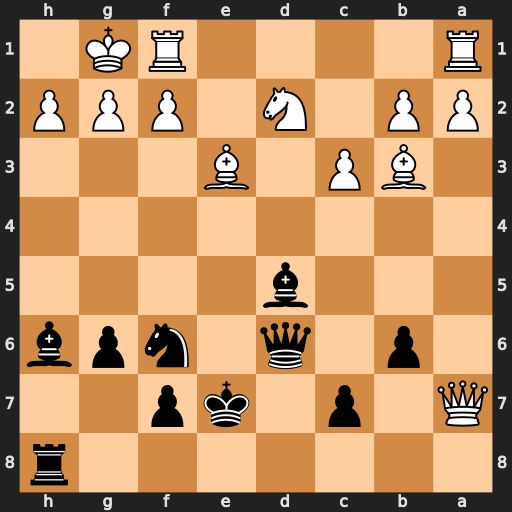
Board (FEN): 7r/Q1p1kp2/1p1q1npb/3b4/8/1BP1B3/PP1N1PPP/R4RK1
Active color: b
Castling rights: -
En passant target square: -
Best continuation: Bxe3 fxe3 Qxh2+ Kf2 Ra8 Bxd5 Rxa7